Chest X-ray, PA view. Patient: 82 years old, sex M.
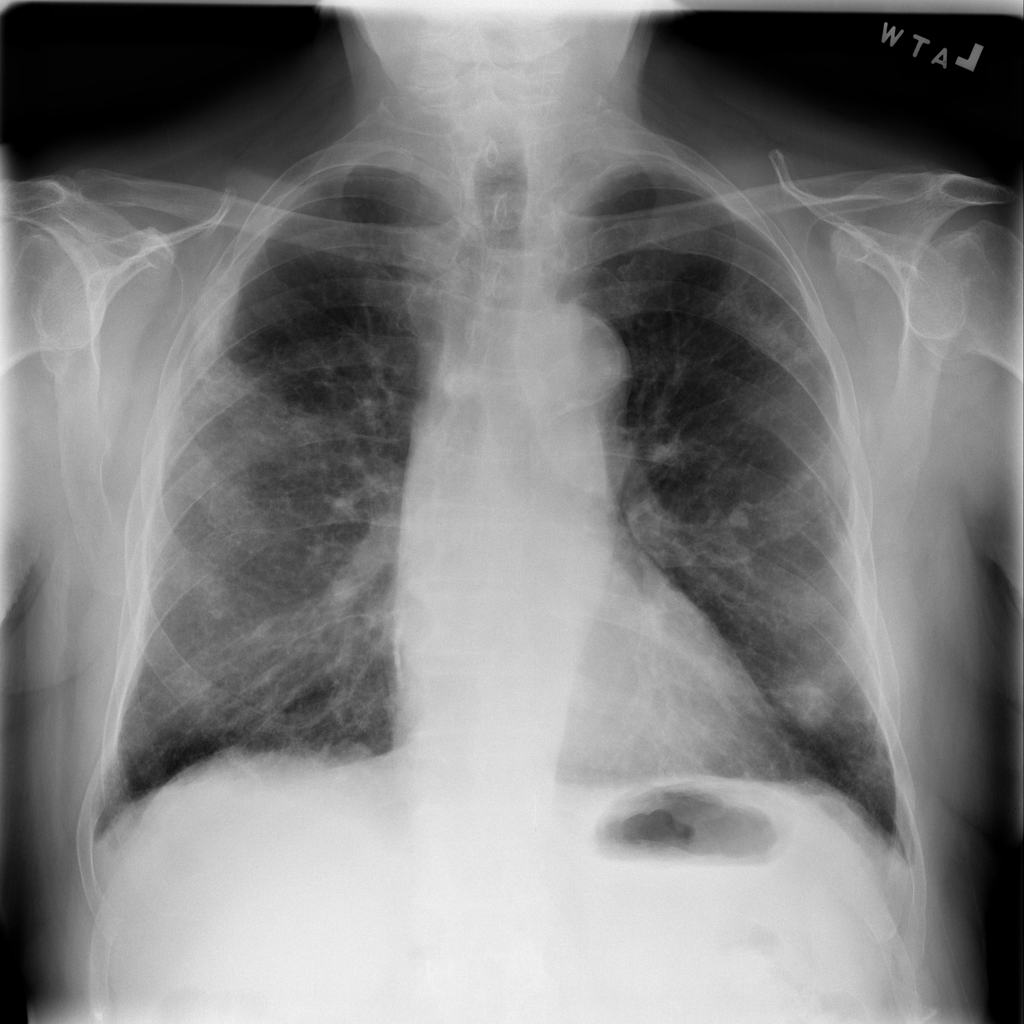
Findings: Infiltration